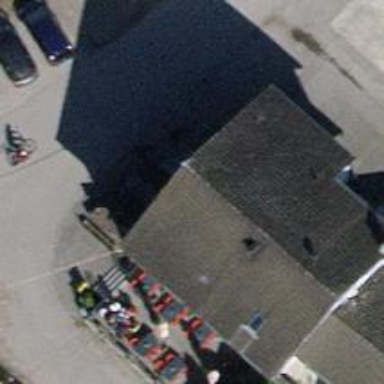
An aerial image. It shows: Restaurant.